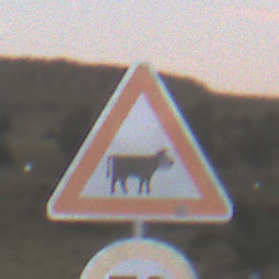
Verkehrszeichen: ViehtriebLinks
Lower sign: Geschwindigkeit70
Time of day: SunriseSunset
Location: Outdoor (RoadRail)
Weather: PartlyCloudy
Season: NotSpecified
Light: Natural